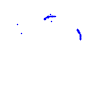
Particle: proton